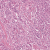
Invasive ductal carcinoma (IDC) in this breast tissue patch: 1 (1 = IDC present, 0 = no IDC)